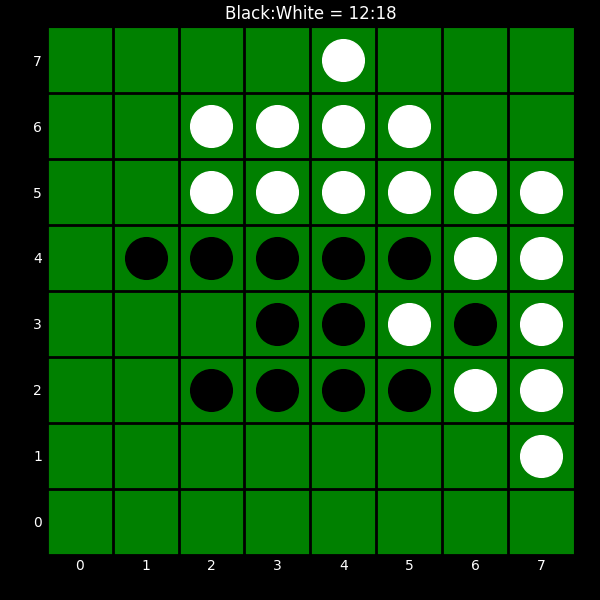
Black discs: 12
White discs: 18